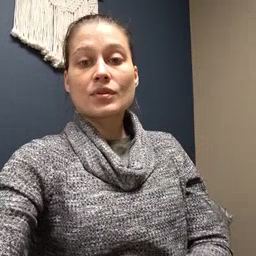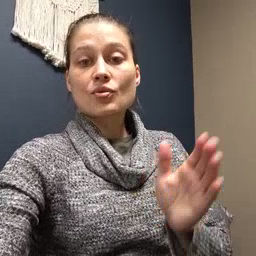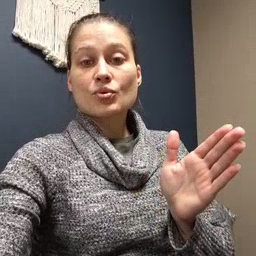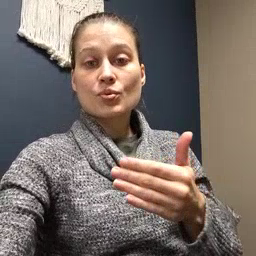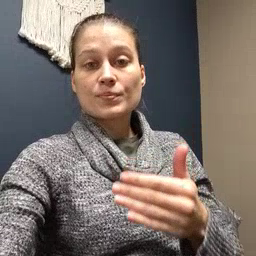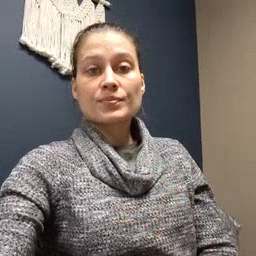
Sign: room